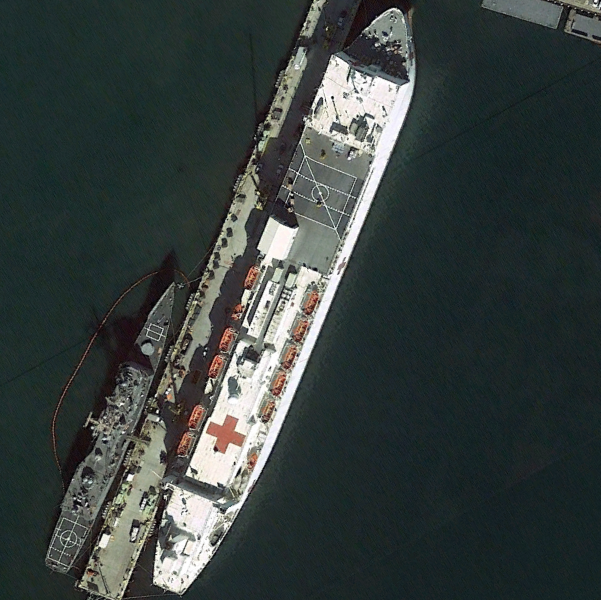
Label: civil